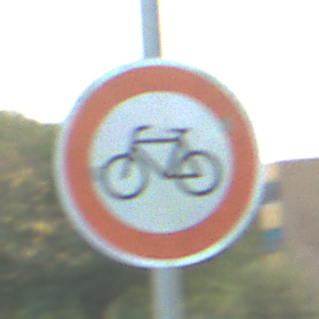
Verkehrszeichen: VerbotRadverkehr
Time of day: MorningAfternoon
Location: Outdoor (Urban)
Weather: PartlyCloudy
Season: NotSpecified
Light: Natural